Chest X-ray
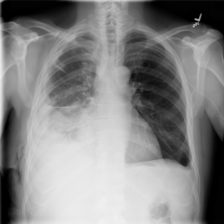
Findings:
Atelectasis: negative
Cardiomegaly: negative
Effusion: positive
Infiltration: positive
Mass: positive
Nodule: negative
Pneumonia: negative
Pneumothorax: negative
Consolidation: positive
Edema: negative
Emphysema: negative
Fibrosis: negative
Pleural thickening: negative
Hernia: negative